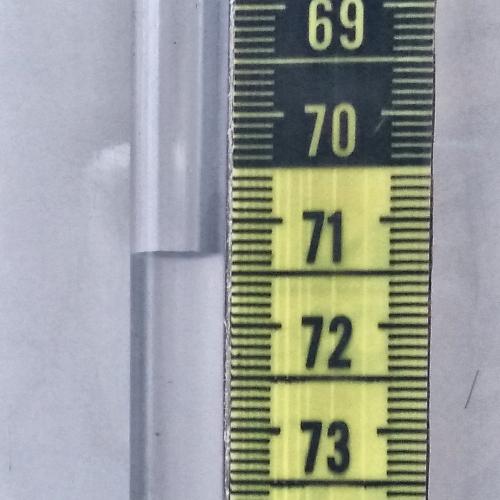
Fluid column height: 71.3 cm